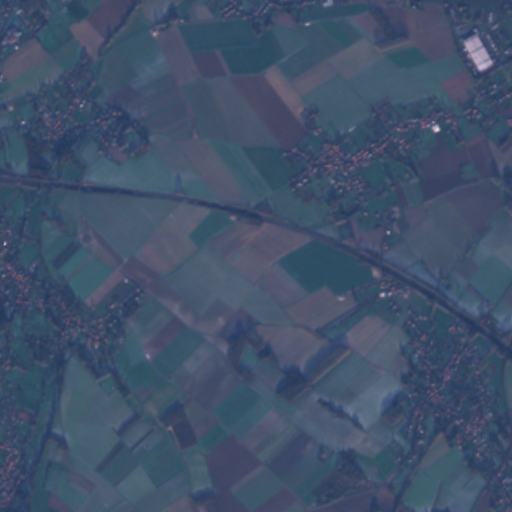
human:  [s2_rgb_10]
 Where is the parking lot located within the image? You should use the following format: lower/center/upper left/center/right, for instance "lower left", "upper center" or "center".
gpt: The parking lot is located in the upper right of the image.
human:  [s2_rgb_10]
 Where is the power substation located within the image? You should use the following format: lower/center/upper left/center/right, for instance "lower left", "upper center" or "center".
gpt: The power substation is located in the lower left of the image.
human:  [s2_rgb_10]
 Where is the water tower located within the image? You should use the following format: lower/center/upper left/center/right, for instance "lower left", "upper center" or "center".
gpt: The water tower is located in the lower right of the image.
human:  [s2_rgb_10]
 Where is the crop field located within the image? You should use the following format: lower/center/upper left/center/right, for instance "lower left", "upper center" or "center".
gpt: There is no crop field in the image.